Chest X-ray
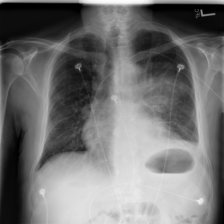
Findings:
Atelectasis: negative
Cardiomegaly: negative
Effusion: positive
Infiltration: positive
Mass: negative
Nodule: negative
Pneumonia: positive
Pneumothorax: negative
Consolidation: negative
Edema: negative
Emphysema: negative
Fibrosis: negative
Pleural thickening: negative
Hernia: negative